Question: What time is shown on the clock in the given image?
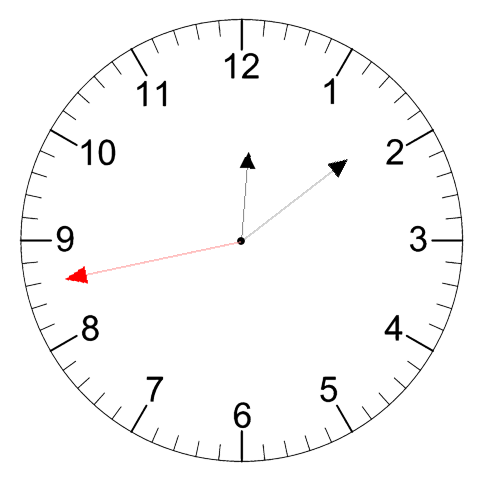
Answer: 12:08:43